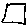
Label: square